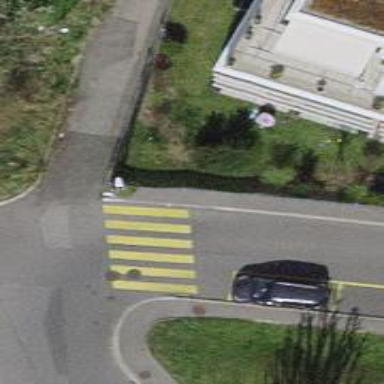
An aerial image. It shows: Unmarked crossing on the road.